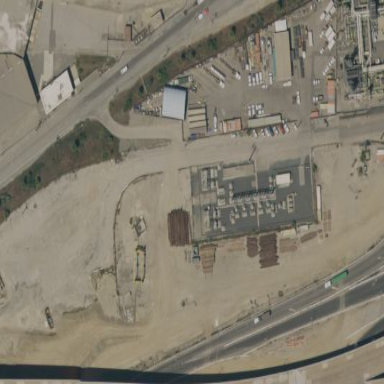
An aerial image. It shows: Power substation.